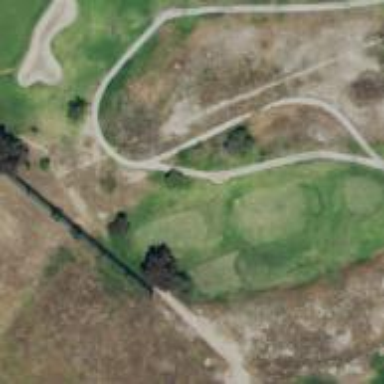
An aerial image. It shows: Path designated for golf carts.